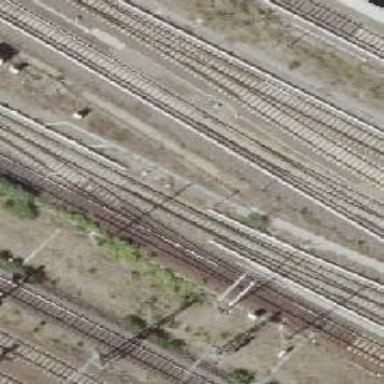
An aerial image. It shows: Railway switch with the turnout side on the left.